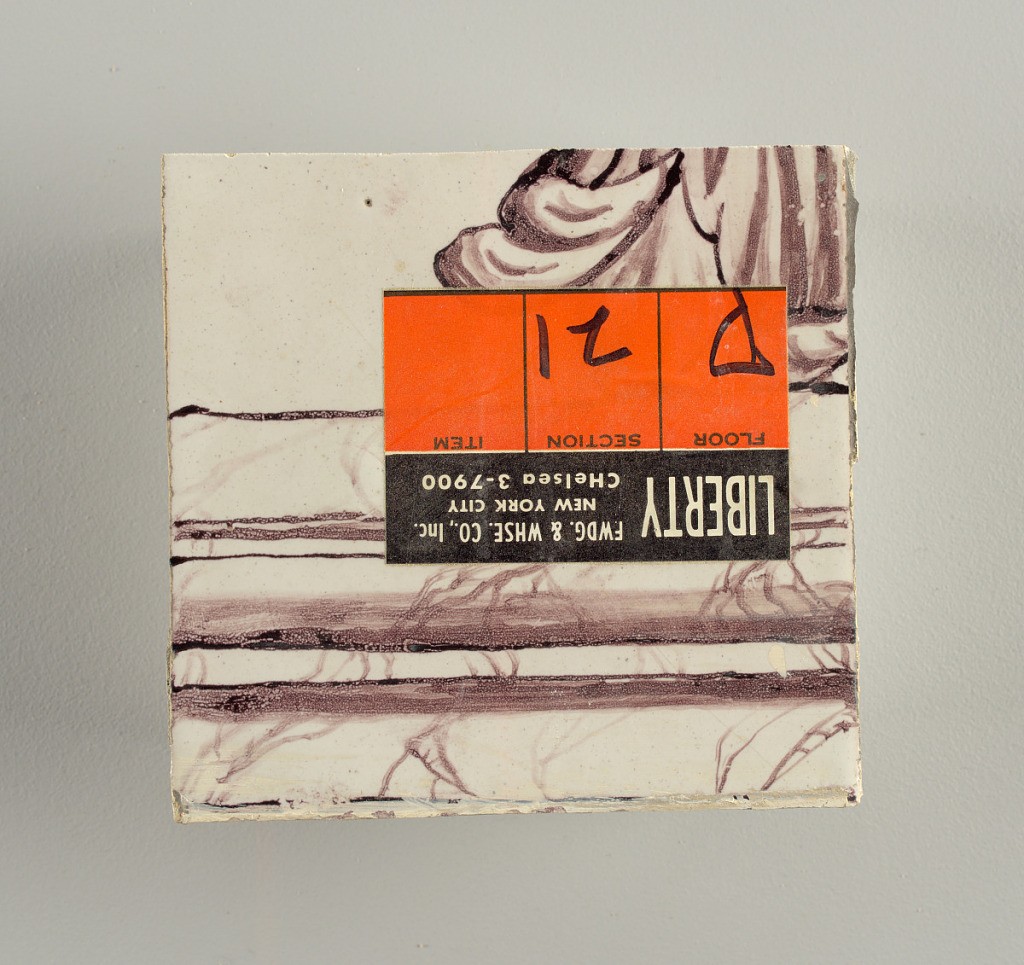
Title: Wall facing
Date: ca. 1725
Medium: tin-glazed earthenware, underglaze
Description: Running design for a frieze or a dado, composed of scrolls of foliage and strapwork, and four repeating motifs--a seated woman in a small upright oval medallion, a putto seated on a rocailled base, and strapwork in axial pattern.  The various panels, A to F, show various repeats of the same design, all being five tiles high and a varying number of tiles wide.